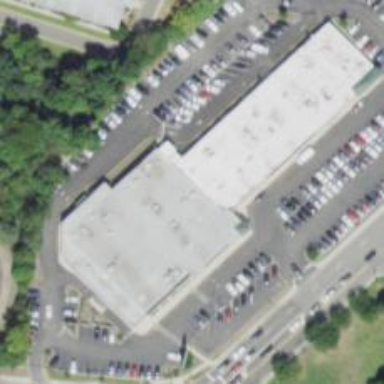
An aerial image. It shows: Car rental service.